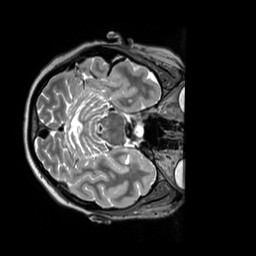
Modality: T2w
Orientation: axial
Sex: female
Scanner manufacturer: siemens
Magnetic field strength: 3 T
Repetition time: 3.2 s
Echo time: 0.409 s